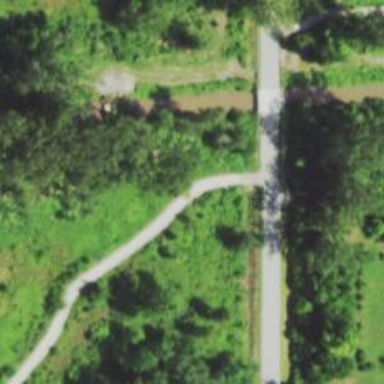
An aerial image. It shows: Cycleway.